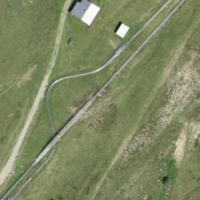
EUNIS habitat code: 23
Species observed at this site:
Barbitistes obtusus
Nymphalis antiopa